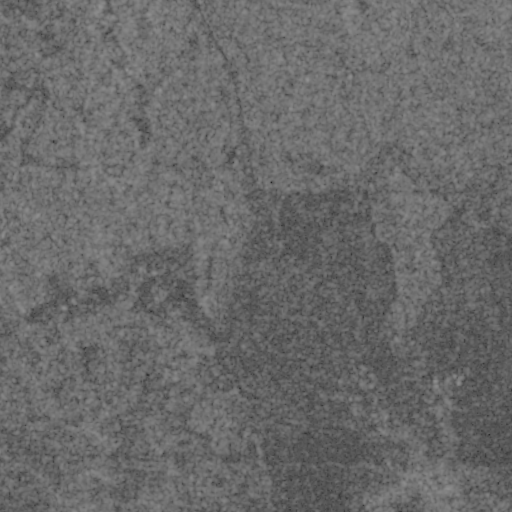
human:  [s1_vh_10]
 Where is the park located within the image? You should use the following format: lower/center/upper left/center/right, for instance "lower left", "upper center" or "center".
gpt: The park is located in the lower left of the image.
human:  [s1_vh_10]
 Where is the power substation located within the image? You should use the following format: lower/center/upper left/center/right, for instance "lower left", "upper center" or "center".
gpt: The power substation is located in the upper center of the image.
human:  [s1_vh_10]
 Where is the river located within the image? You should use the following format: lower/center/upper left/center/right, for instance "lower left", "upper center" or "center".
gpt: The river is located in the lower left of the image.
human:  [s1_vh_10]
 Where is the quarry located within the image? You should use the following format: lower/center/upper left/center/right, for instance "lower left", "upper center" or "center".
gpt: There is no quarry in the image.

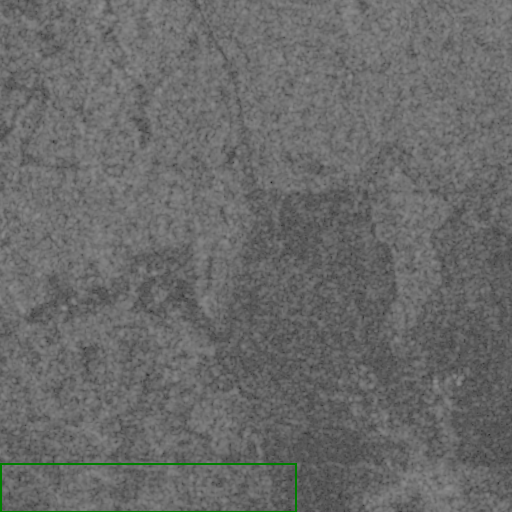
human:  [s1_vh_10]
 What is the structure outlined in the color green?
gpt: The structure outlined in green is a park.
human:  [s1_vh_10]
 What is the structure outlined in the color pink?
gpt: There is no pink outline.